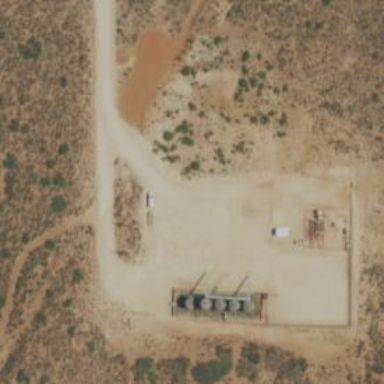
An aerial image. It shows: Petroleum well that is man-made.